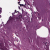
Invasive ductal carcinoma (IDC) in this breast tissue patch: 0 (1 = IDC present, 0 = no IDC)